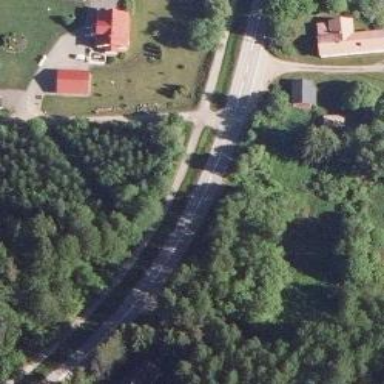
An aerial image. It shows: Excellent visible nordic path for classic and skating.